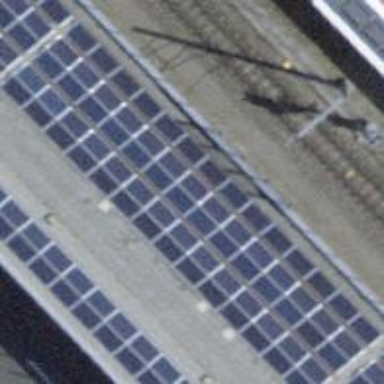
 consisting of solar photovoltaic panels."